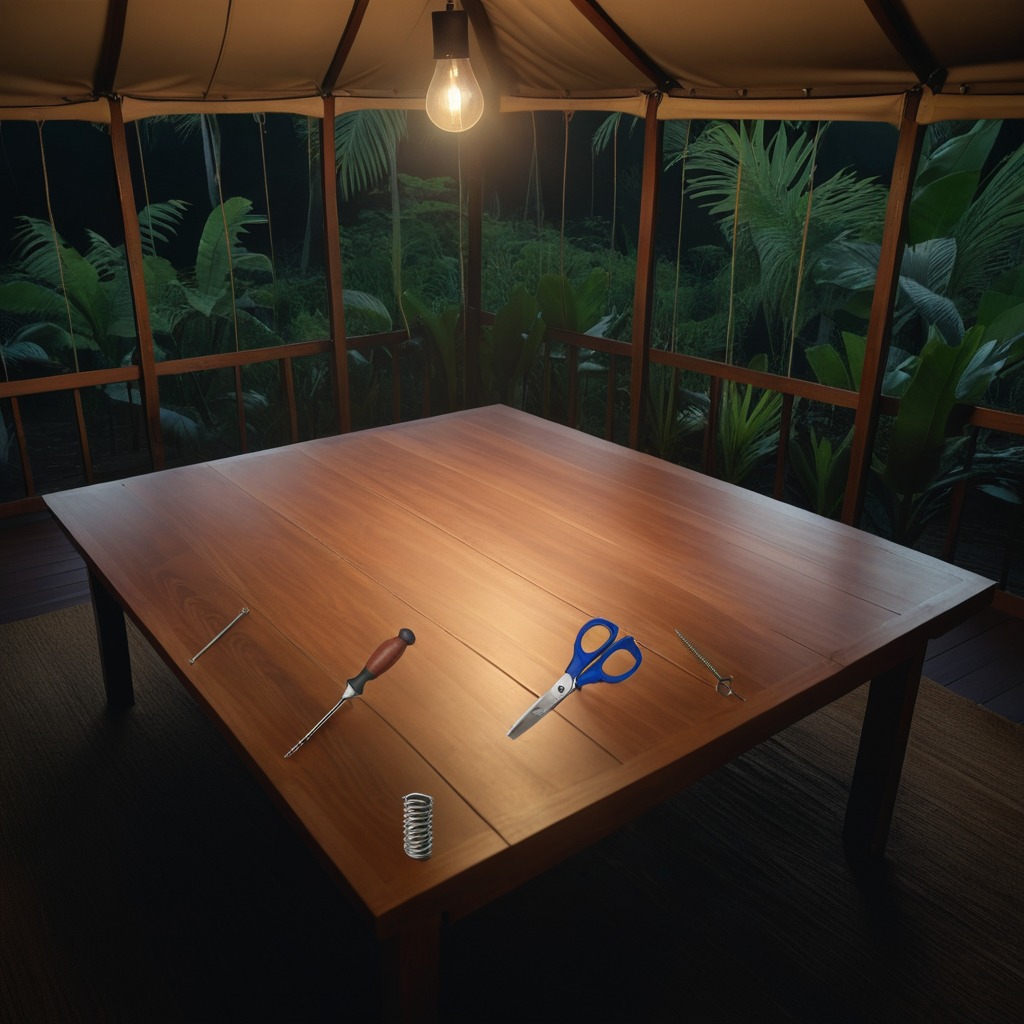
A metal machine screw, an iron nail, a coiled metal spring, a screwdriver, and a pair of scissors are lying on the wooden table.